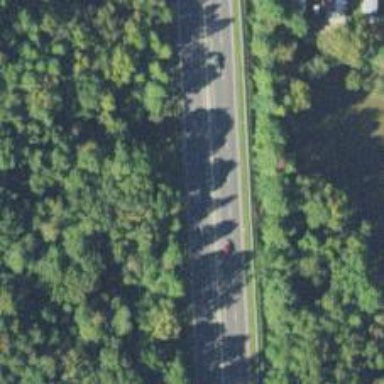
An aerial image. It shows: Trunk highway with expressway features.